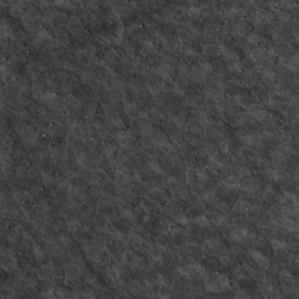
Label: non_frost